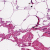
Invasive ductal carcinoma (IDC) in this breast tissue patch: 0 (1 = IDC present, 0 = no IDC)